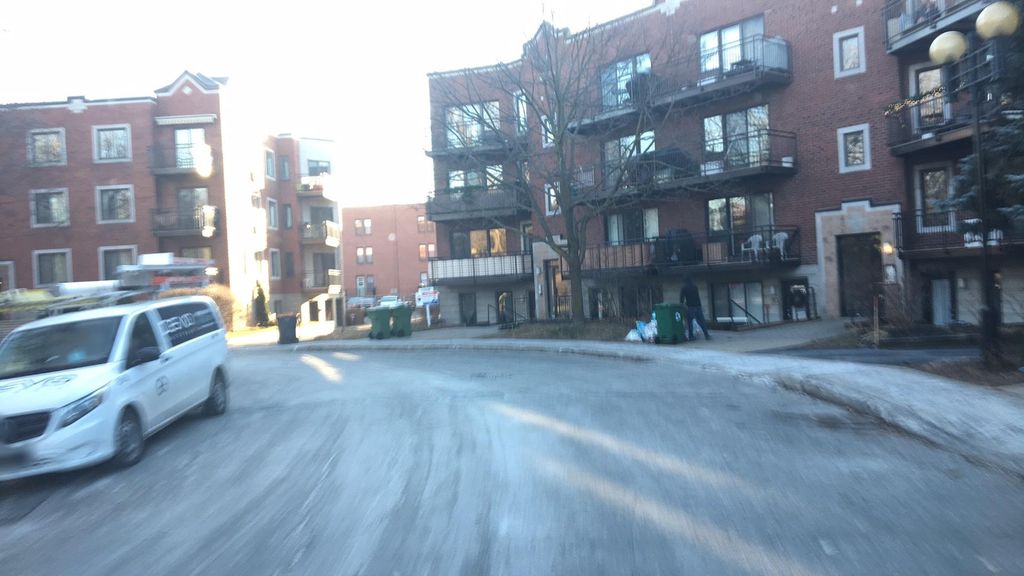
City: montreal